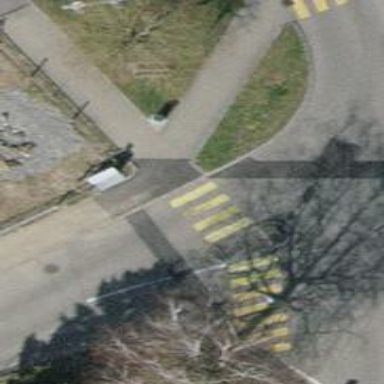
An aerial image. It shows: Uncontrolled crossing with island and markings on the road.